Aerial crown-view tile of a tropical tree (Barro Colorado Island, Panama), acquired 20240918:
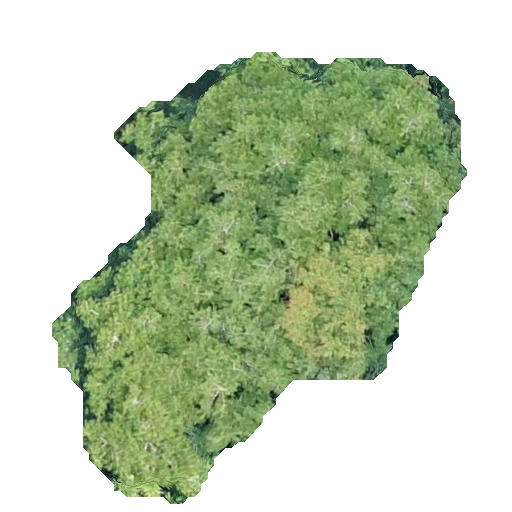
Species: Hymenaea courbaril
GBIF accepted scientific name: Hymenaea courbaril
Crown area: 181.706 m²